Interaction volume radius: 5 \u00c5
Interaction volume height: 15 \u00c5
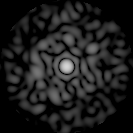
Disorder parameter: 0.8453